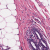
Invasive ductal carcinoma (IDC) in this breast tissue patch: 0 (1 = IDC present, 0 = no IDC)